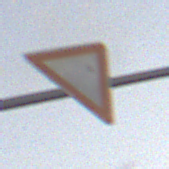
Verkehrszeichen: VorfahrtGewaehren
Umgebung: Outdoor, RoadRail
Tageszeit: SunriseSunset
Wetter: PartlyCloudy
Licht: Natural
Jahreszeit: NotSpecified
Kontrast: LowContrast